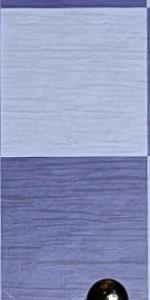
Label: Empty